Question: I followed Darin Dimitrov's example to submit a form (with validation) in a modal dialog:
<URL>
It works perfectly with on exception. When I submit the form with intentional errors, I end up with two copies of the form in the dialog:

Here is my partial view:
'''
@model MvcAppTemplate.ViewModels.SupportClass1ViewModel
<script src="~/Scripts/Jquery/jquery.validate.min.js"></script>
<script src="~/Scripts/Jquery/jquery.validate.unobtrusive.js"></script>
<script>
$(document).ready(function () {
$('#SupportClass1Name').focus();
$('form').submit(function () {
if ($(this).valid()) {
$.ajax({
url: this.action,
type: this.method,
data: $(this).serialize(),
success: function (result) {
$('#result').html(result);
}
});
}
return false;
});
});
</script>
<div id="result"></div>
@using (Html.BeginForm("CreateDialog", "SupportClass1", FormMethod.Post, new { @class = "form-horizontal" }))
{
@Html.AntiForgeryToken()
@Html.ValidationSummary(true, "The following errors occurred:", new { style = "color: red" })
<fieldset>
<legend>MyMainClass1</legend>
@Html.ValidationMessage("CustomError", new { @class = "error" })
@Html.HiddenFor(model => model.IsNew)
<div class="form-group">
<div class="col-lg-3 control-label">
@Html.LabelFor(model => model.SupportClass1Name)
</div>
<div class="col-lg-6">
@Html.TextBoxFor(model => model.SupportClass1Name, new { style = "width: 400px;", @maxlength = "50" })
@Html.ValidationMessageFor(model => model.SupportClass1Name)
</div>
</div>
<div class="form-group">
<div class="col-lg-3 control-label">
@Html.LabelFor(model => model.Active)
</div>
<div class="col-lg-6">
@Html.EditorFor(model => model.Active, new { style = "width: 150px;" })
@Html.ValidationMessageFor(model => model.Active)
</div>
</div>
<p>
<input type="submit" value="Create" class="btn btn-primary" />
@Html.ActionLink("Cancel", "Search", "SupportClass1", null, new { @class = "btn btn-default" })
</p>
</fieldset>
}
'''
The view I call the modal from:
'''
@model MvcAppTemplate.ViewModels.SupportClass1ViewModel
@{
ViewBag.Title = "Test";
}
<link href="~/Scripts/jquery-ui-1.11.1.custom/jquery-ui.min.css" rel="stylesheet" />
<link href="~/Content/dataTables.bootstrap.css" rel="stylesheet" />
<script src="~/Scripts/jquery-ui-1.11.1.custom/jquery-ui.min.js"></script>
<script type="text/javascript">
$(document).ready(function () {
$('#dialog').dialog({
autoOpen: false,
width: 600,
height: 400,
resizable: true,
title: 'Support Class 1',
modal: true,
open: function (event, ui) {
$(this).load("@Url.Action("CreateDialog", "SupportClass1")");
},
buttons: {
"Close": function () {
$(this).dialog("close");
}
}
});
$("#opener").click(function () {
$("#dialog").dialog("open");
});
});
</script>
<div id="dialog" title="Create" >Please wait</div>
<button id="opener">Show Class</button>
'''
And finally my controller:
'''
// create in a pop up dialog
public ActionResult CreateDialog()
{
var lvm = new SupportClass1ViewModel
{
IsNew = true,
};
return PartialView("_CreateDialog",lvm);
}
[HttpPost]
[ValidateAntiForgeryToken]
public ActionResult CreateDialog(SupportClass1ViewModel lvm)
{
SupportClass1 supportClass1 = new SupportClass1();
// Use Injector to handle mapping between viewmodel and model
supportClass1.InjectFrom(lvm);
try
{
if (ModelState.IsValid)
{
supportClass1Service.CreateSupportClass1(supportClass1);
// redirect to the myMainClass1 view
//return RedirectToAction("Details", "SupportClass1", new { id = supportClass1.SupportClass1Id });
return Content("Thanks", "text/html");
}
}
catch (DataException de)
{
//Log the error (add a variable name after DataException)
var s = de.InnerException.ToString();
ModelState.AddModelError("CustomError", "Unable to save changes. Try again, and if the problem persists, see your system administrator. Error: " + s);
}
// rehydrate the view
lvm.IsNew = true;
//return Content("Thanks", "text/html");
return PartialView("_CreateDialog", lvm);
'''
It appears the partial view is loaded twice when there is an error: once in the result div and once from the original @using Html.BeginForm(). I verified this by putting a visible border around the result div.
Any help is appreciated.
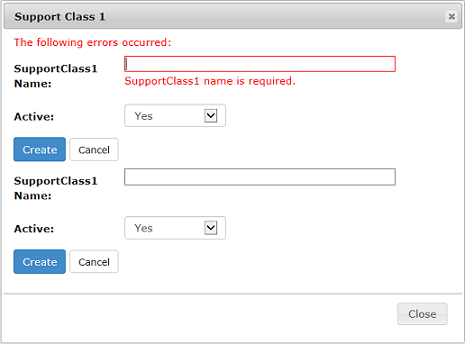
Answer: I figured out a fix. As I said in my comment, I wrapped my partial view's form in a div:
'''
<div id="myForm">
@using (Html.BeginForm("CreateDialog", "SupportClass1", FormMethod.Post, new { @class = "form-horizontal" }))
{
some content...
}
</div>
'''
Then, in my jquery form submit function, I cleared the div before repopulating it with the partial view form the controller (the one with the validation errors:
'''
$('form').submit(function () {
if ($(this).valid()) {
$.ajax({
url: this.action,
type: this.method,
data: $(this).serialize(),
success: function (result) {
$('#myForm').html('');
$('#result').html(result);
}
});
}
return false;
});
'''